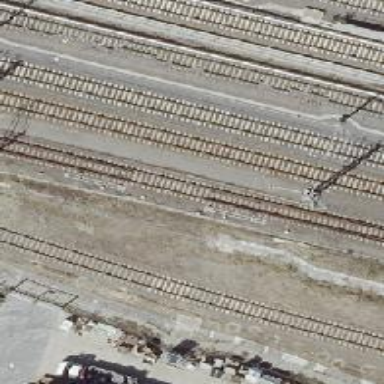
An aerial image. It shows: Railway with electrified contact lines.